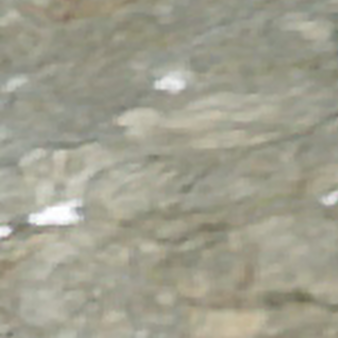
Label: other